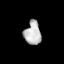
Tissue: lung
Cell type: Endothelial cells
Senescence score: 0.6065
Nuclear area (px): 383
Mean DAPI intensity: 182.616